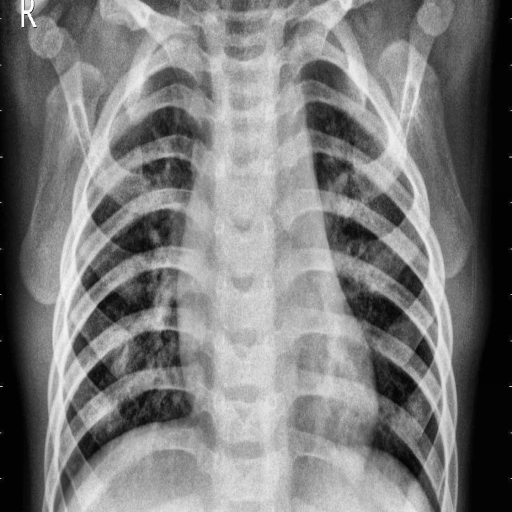
Finding: PNEUMONIA